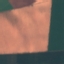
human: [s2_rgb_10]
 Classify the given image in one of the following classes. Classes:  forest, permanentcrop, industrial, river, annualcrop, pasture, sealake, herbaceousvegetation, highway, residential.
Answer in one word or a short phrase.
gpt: AnnualCrop